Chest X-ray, PA view. Patient: 25 years old, sex F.
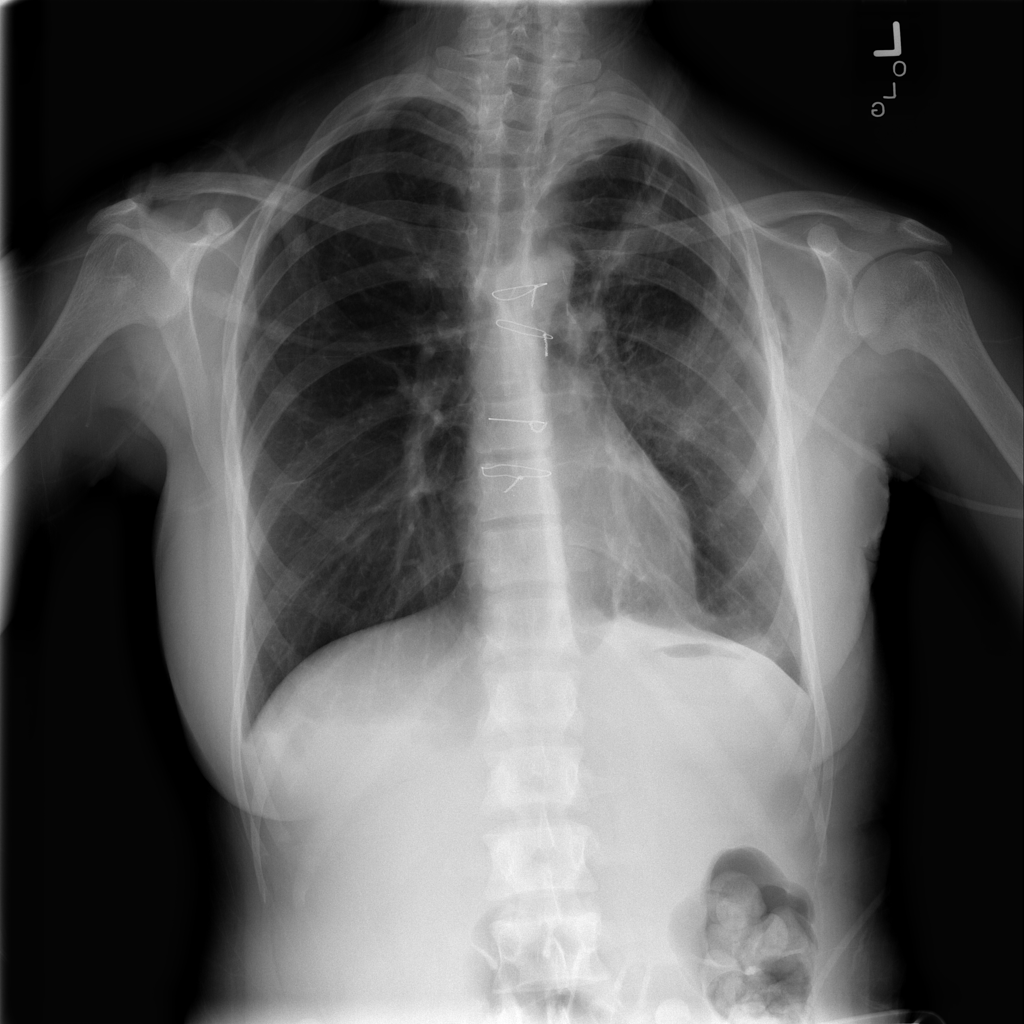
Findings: Infiltration